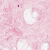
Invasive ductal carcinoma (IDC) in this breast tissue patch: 0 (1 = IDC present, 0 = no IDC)